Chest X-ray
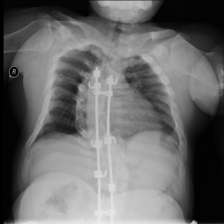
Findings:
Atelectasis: negative
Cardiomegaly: negative
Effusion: negative
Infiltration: negative
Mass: negative
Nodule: negative
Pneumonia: negative
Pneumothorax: negative
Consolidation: negative
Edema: negative
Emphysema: negative
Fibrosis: negative
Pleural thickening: negative
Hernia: negative